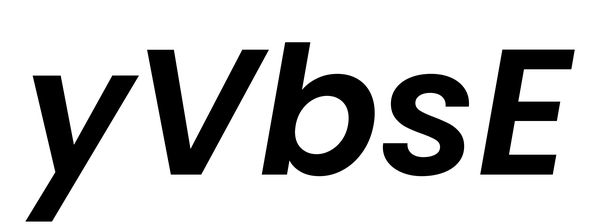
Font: Poppins-SemiBoldItalic